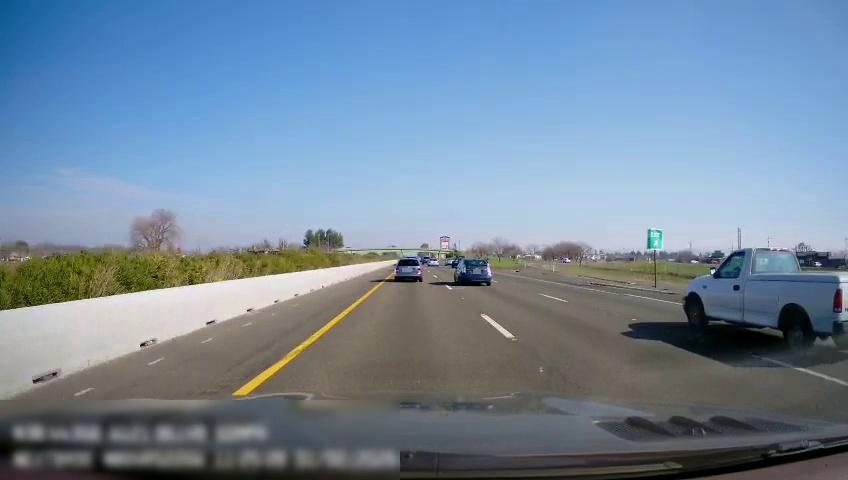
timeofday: Day
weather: Sunny
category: Drivable Space
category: Vehicles | Truck
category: Vehicles | SUV
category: Vehicles | SUV
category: Vehicles | SUV
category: Vehicles | Car
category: Vehicles | Car
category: Lanes | Current Lane
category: Lanes | Current Lane
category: Lanes | Alternate Lane
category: Lanes | Alternate Lane
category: Lanes | Alternate Lane
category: Traffic | Signs